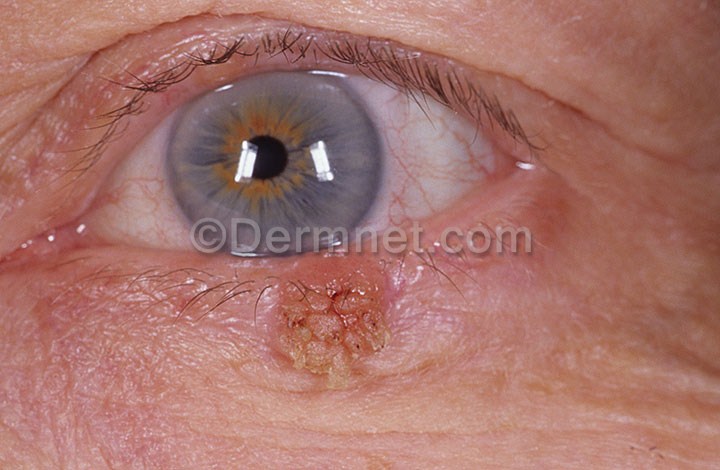
Disease: Warts Molluscum and other Viral Infections